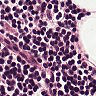
Metastatic tissue present: no